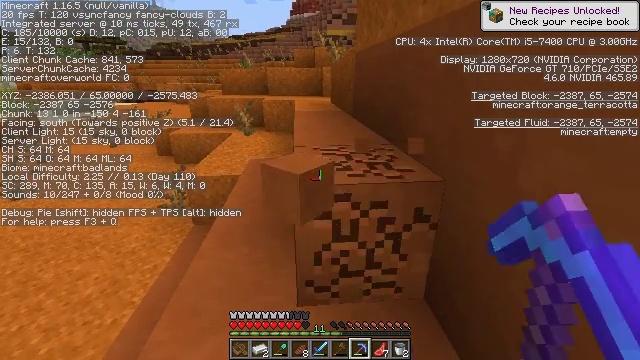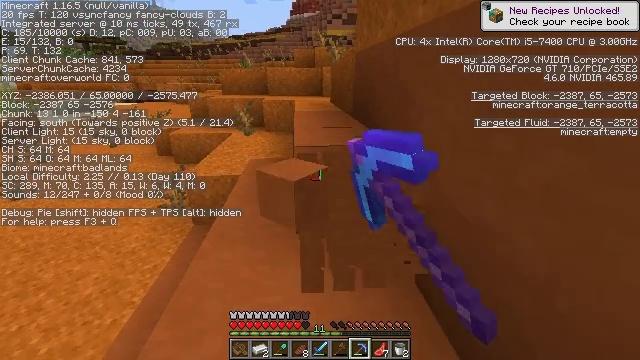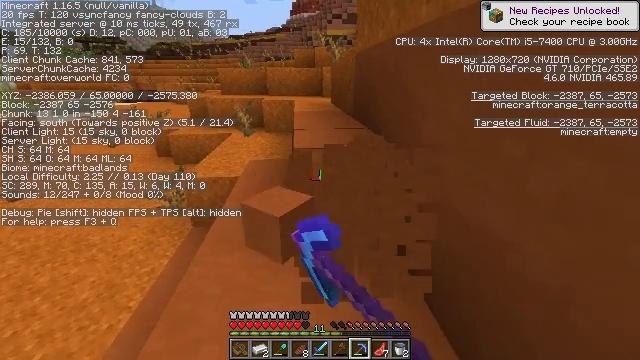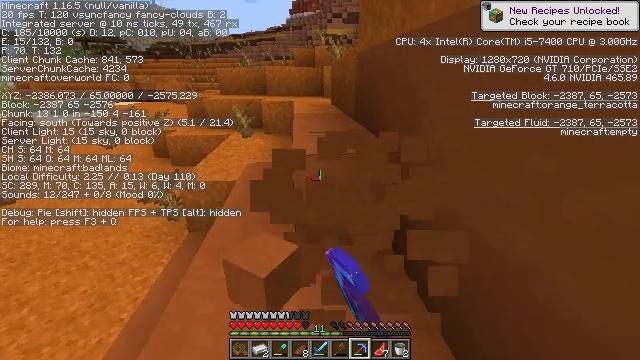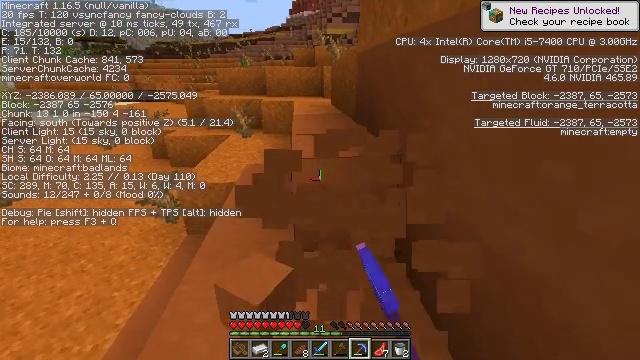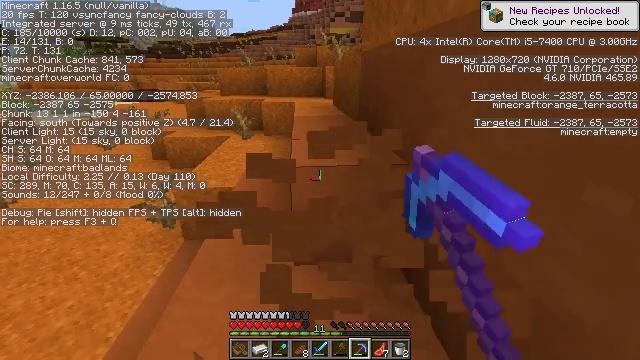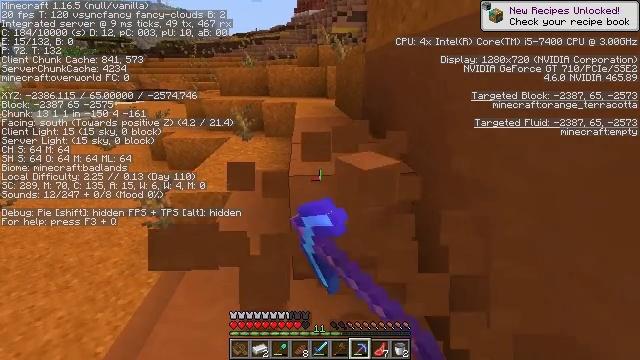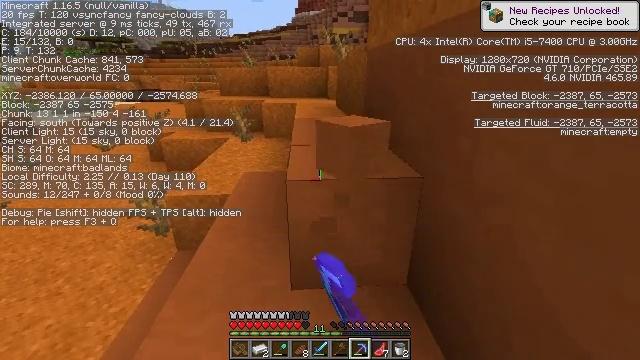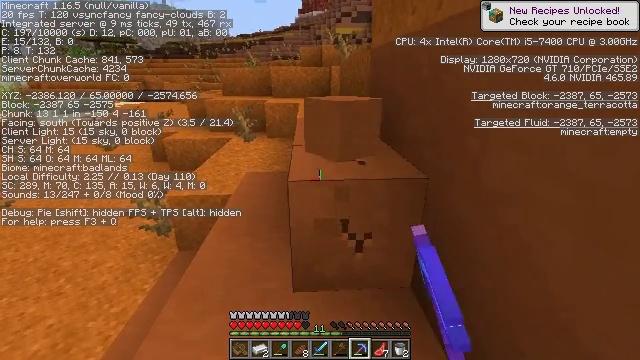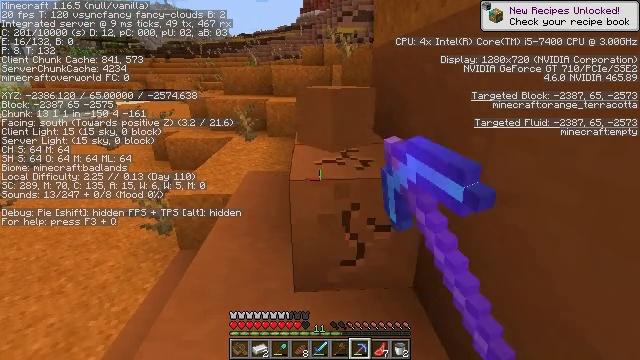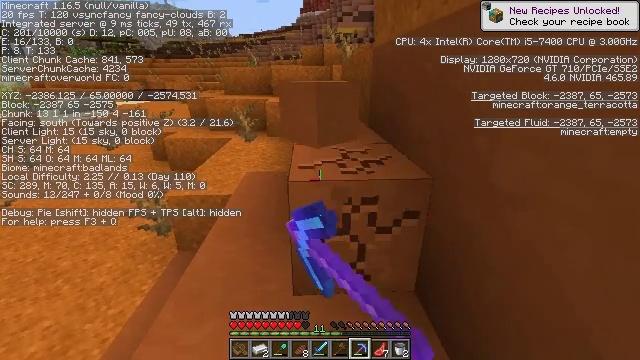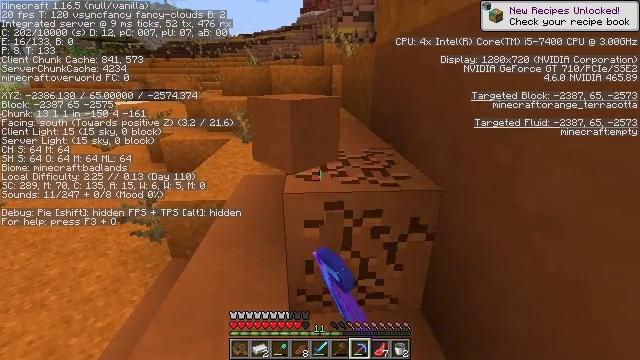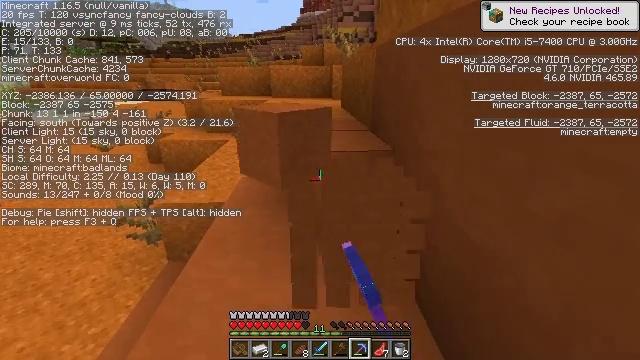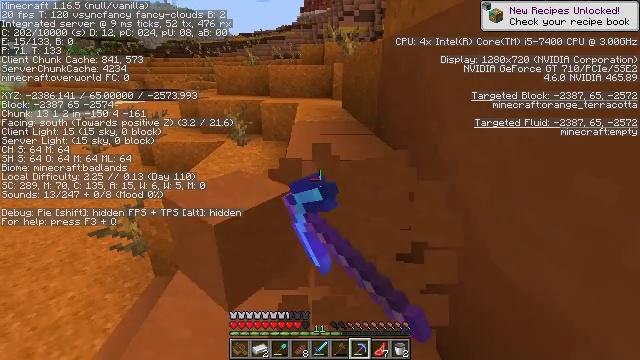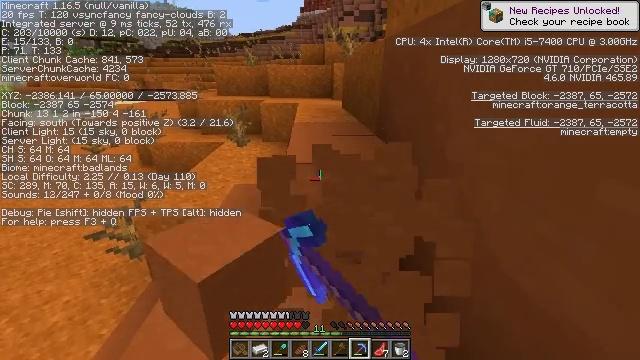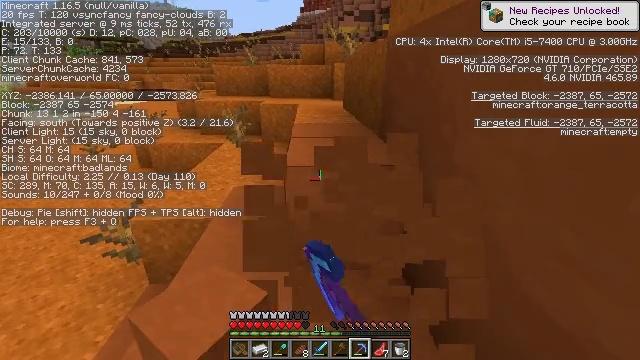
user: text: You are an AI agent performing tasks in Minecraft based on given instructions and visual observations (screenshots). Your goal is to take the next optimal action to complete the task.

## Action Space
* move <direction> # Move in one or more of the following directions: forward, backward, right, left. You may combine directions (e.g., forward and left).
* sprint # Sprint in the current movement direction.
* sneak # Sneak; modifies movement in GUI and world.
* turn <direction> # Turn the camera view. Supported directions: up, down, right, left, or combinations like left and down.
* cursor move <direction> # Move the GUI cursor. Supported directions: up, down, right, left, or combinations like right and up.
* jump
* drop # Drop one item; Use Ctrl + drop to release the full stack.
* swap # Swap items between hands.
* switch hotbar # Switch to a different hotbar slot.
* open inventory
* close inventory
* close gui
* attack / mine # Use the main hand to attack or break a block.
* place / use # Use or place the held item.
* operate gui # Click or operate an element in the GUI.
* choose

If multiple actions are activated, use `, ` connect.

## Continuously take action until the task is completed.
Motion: motion action
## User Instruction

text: Mine the orange terracotta block.
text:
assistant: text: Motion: attack / mine
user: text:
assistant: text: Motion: move forward, attack / mine
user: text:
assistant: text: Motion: move forward, attack / mine
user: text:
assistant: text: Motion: move forward, attack / mine
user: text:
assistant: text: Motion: move forward, attack / mine
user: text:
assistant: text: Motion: attack / mine
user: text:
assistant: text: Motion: attack / mine
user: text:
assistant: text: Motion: attack / mine
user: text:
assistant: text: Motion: attack / mine
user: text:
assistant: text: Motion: move forward, attack / mine
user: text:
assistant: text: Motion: move forward, attack / mine
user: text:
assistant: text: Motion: move forward, attack / mine
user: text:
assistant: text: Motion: move forward, attack / mine
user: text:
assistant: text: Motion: attack / mine
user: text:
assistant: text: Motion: attack / mine
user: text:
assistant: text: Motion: attack / mine
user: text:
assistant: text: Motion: attack / mine
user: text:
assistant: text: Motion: attack / mine
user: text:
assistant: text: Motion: attack / mine
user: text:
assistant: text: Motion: move forward, attack / mine
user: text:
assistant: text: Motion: move forward, attack / mine
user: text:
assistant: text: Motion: move forward, attack / mine
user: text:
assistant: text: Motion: move forward, attack / mine
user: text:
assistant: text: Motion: attack / mine
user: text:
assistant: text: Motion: attack / mine
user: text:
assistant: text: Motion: attack / mine
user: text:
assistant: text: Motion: attack / mine
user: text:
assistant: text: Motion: attack / mine
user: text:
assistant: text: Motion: attack / mine
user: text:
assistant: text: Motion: attack / mine